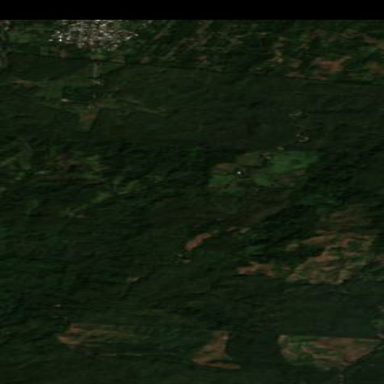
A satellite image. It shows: Orchard with rubber trees.